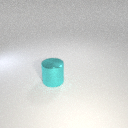
large cyan metal cylinder